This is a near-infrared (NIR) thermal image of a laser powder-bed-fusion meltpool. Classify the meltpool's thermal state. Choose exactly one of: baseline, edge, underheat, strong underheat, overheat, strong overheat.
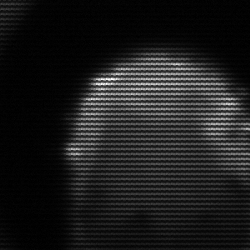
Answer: edge